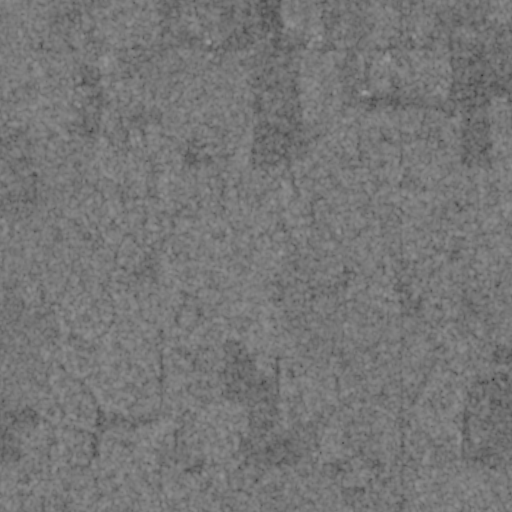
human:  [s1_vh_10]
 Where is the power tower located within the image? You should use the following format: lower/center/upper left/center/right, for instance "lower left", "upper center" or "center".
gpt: The power tower is located in the lower of the image.
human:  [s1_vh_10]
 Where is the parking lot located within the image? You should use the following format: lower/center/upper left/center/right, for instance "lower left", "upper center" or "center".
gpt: There is no parking lot in the image.

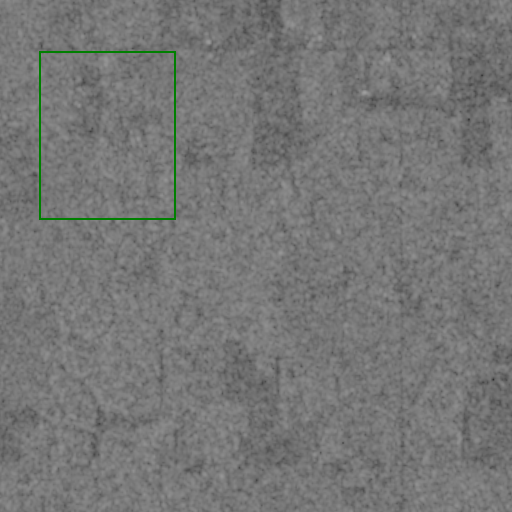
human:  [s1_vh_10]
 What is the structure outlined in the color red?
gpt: There is no red outline.
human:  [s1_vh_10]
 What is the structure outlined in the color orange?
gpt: There is no structure outlined in orange.